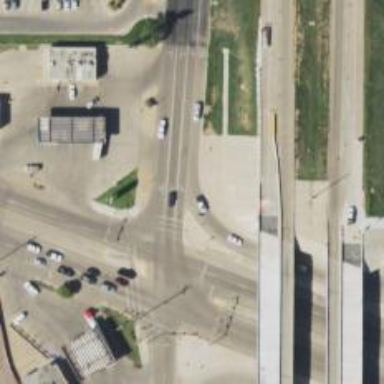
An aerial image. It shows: Secondary link road.